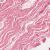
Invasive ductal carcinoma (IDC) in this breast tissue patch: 0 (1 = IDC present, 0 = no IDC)